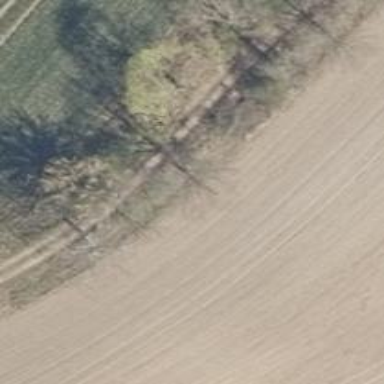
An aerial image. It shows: Dirt track with grade 4 tracktype.